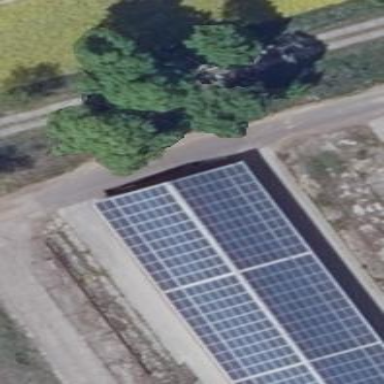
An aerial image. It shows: Building equipped with small solar photovoltaic panel for electricity generation.